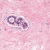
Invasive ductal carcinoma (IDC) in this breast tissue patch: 0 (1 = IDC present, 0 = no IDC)